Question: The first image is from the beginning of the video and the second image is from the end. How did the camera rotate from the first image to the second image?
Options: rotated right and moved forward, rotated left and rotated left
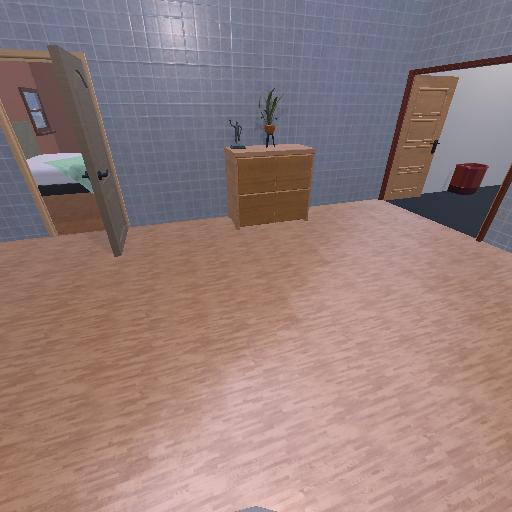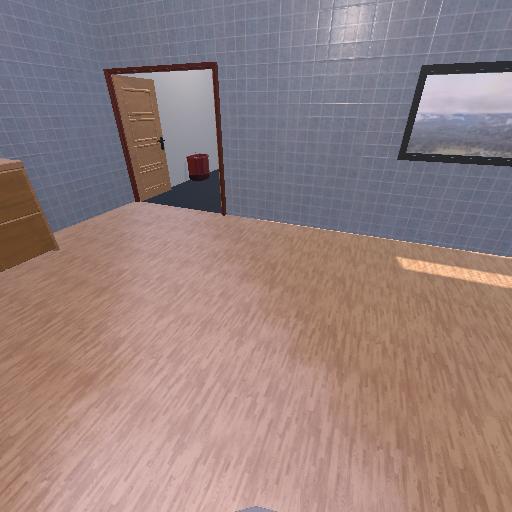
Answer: rotated right and moved forward